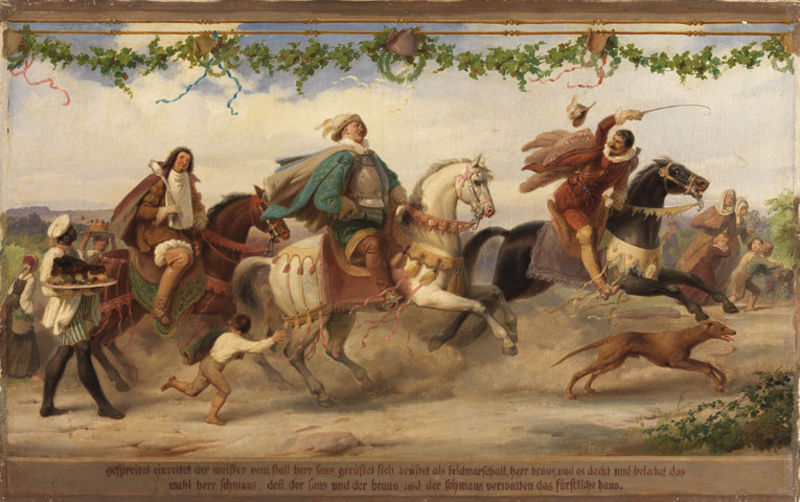
Titel: Triumph des Königs Wein, 7. Bild
Künstler: Adolf Schrödter
Standort: Karlsruhe
Institution: Staatliche Kunsthalle Karlsruhe
Schlagwörter: blau, gemälde, himmel, mann, umhang, weiß, wolken, bäume, frauen, grün, landschaft, menschen, bewegung, braun, frau, hut, hüte, männer, schmuck, schwarz, strasse, hund, hunde, rot, tier, tiere, weg, fest, gesellschaft, herren, malerei, bart, diener, federn, kleidung, stein, tablett, teller, herr, erde, feld, busch, pfad, boden, land, mantel, reich, adel, drei, familie, kind, girlande, schleifen, rechts, wald, bauern, genre, kinder, pferd, pferde, reiter, ranken, ausritt, rappe, reiten, ritt, sattel, schnell, zaumzeug, zügel, magd, schrift, gans, jungen, laufen, dorf, schlacht, könig, essen, wein, bordüre, dick, inschrift, halstuch, wandgemälde, wandmalerei, biden, deutsch, platte, edel, junge, serviette, barfuss, neger, nahrung, knabe, buch, wirbel, kuchen, schwert, säbel, text, uniform, waffen, rennen, staub, beschriftung, peitsche, degen, helm, herrscher, speisen, ritter, jagd, schimmel, ranke, girlanden, braten, oberschicht, schwarzer, sklave, jagdhund, windhund, verfolgung, pferderennen, brauner, zaum, mohr, adlige, jagt, kin, fresko, rappen, aufbruch, sebel, gallopp, orientalismus, reisende, träger, sklaven, koch, hengst, hetze, galopp, knecht, jagdszene, geschmückt, schmaus, torte, prächtig, hetzjagd, louis, frua, eberkopf, pflanzenornament, page, zierwerk, feldmarschall, kimnder, boy, schwarter, wandgemaälde, ch, dinder, bändeer, reisend#, hmmm, nreiter